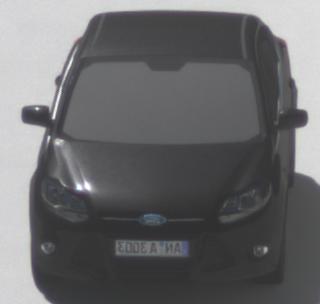
Make: Ford
Model: Focus 1.6 Ti-VCT
Detailed model: Focus (III)
Model produced from: 2011/09
Model produced until: 2014/09
Doors: 5
Color: black
Road condition: dry road
Daytime: midday
Contrast: high contrast